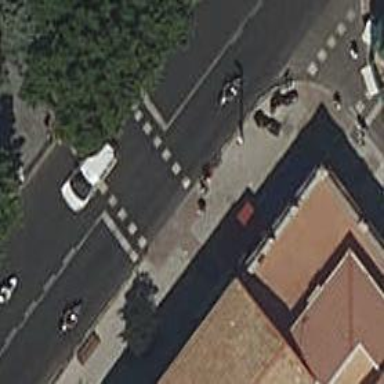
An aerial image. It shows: Road with traffic signals and zebra crossing with traffic signals.